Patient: sex M, age 72
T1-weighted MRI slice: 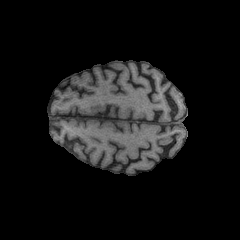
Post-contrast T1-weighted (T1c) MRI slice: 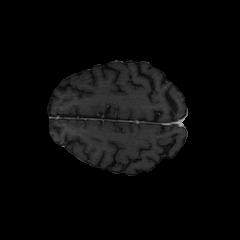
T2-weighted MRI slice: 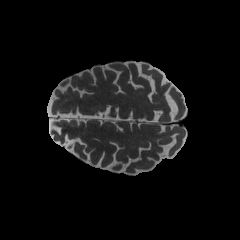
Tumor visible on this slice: no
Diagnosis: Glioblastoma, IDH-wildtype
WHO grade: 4